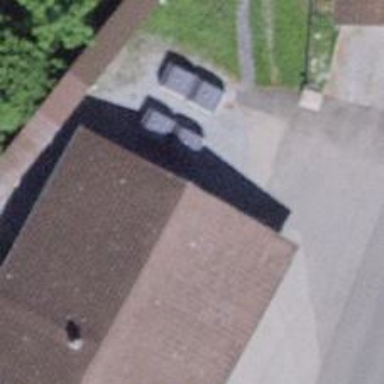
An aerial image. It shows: Recycling container in the area designated for recycling.